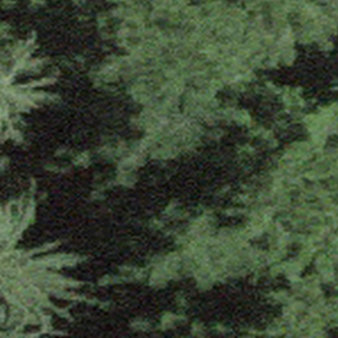
Label: other